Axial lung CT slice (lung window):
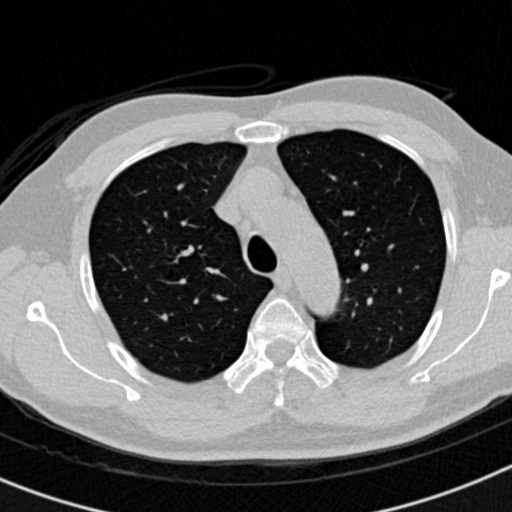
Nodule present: no